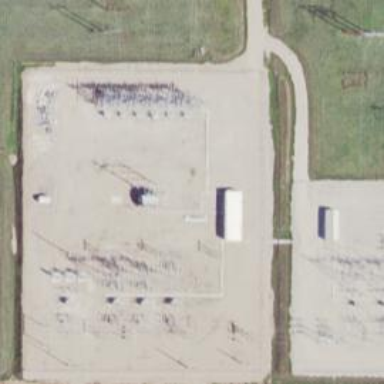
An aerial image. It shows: Lattice structure tower used for power distribution.